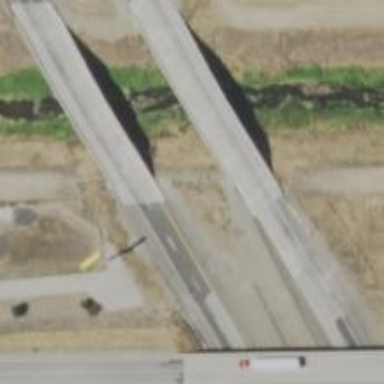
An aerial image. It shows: Motorway bridge with asphalt surface.